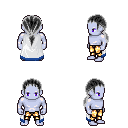
a pixel art fantasy rpg character, male body template, dark elf, purple skin, white trimmed cape, gold greaves, gray ponytail hairstyle, four views (front, back, left, right), 2x2 character sprite sheet, small pixel art, hard edges, no anti-aliasing